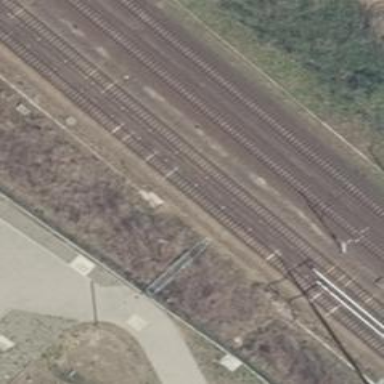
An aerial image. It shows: Railway signal.